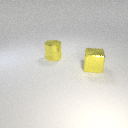
large yellow metal cube to the right of large yellow metal cylinder